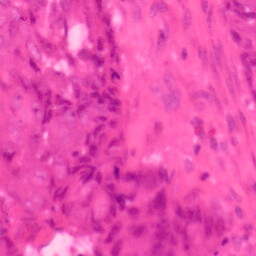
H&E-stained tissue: Colon